Если вы хотя бы раз ходили купаться на реку, то скорее всего замечали интересные оптические свойства «реальной» воды. Речь идёт преимущественно о процессах рассеяния и поглощения на самой воде и структурах внутри неё (частицах, пузырьках и т.д.) [см. рис. 1].  Эти явления могут сказать опытному исследователю многое о свойствах и характеристиках воды в том или ином водоёме, поэтому методы решения задач рассеяния и поглощения представляют в том числе и прикладной интерес. Этому и будет посвящена данная задача.
Часть A. Молекула воды и коэффициент поглощения (3.5 балла) Молекула воды ($\mathrm{H_2O}$) состоит из двух атомов водорода и одного атома кислорода, образующих равнобедренный треугольник. Как и любая механическая система, молекула воды может испытывать колебания относительно положения равновесия. Все три возможные моды колебаний молекулы воды показаны на рис. 2.  Когда частота распространяющейся в воде электромагнитной волны оказывается примерно кратной одной из собственных частот колебаний молекулы, эти колебания возбуждаются в молекулах воды с очень большой амплитудой, «забирая» энергию волны и в дальнейшем переизлучая её во все стороны. Это приводит к тому, что показатель поглощения имеет локальные максимумы при этих частотах [см. рис. 3].  Поскольку масса атома кислорода намного больше массы атома водорода, его можно считать практически неподвижным. Более того, атомы водорода взаимодействуют друг с другом заметно слабее, чем с атомом кислорода. По результатам экспериментальных исследований частоты двух мод колебаний практически совпадают, а частота третьей моды оказывается с хорошей точностью в два раза меньше других двух.
Укажите, какая из мод имеет наименьшую собственную частоту. Обоснуйте свой ответ.
Найдите длины волн $\lambda$ и частоты $\nu$, соответствующих локальным максимумам коэффициента поглощения. Ясно, что все частоты, соответствующие локальным максимумам, должны быть кратны некоторой основной частоте $\nu_0$. Чтобы найти основную частоту, необходимо «уложить» эти точки на прямую, т.е. подобрать кратности частот так, чтобы получить линейную зависимость.
Найдите полуширину $\Delta\nu$ локальных максимумов коэффициента поглощения.
Часть B. Рассеяние на пузырьках (6.5 баллов) В «реальной» воде происходит не только поглощение, но и рассеяние света. В этой задаче рассмотрим рассеяние на пузырьках воздуха. Пример показан на рис. 4.  Для простоты рассматриваем рассеяние на одиночном пузырьке [см. рис. 5]. Введём относительный прицельный параметр $\rho$ как отношение прицельного параметра к радиусу пузырька, угол отклонения обозначим $\psi$. Показатель преломления внутри пузырька равен $1$, снаружи — $n$.  Тогда угол отклонения запишется в виде\[\psi=2\left[\arcsin n\rho-\arcsin\rho\right],\]а интенсивность рассеянного излучения — как\[\mathcal J(\psi)\equiv\frac{\rho~ \mathrm d\rho}{\sin\psi~\mathrm d\psi}.\]На рис. 6 приведён график зависимости $\mathcal J(\psi)$, полученный экспериментально.  Честное решение обратной задачи (определение показателя преломления жидкости $n$ по распределению $\mathcal J(\psi)$) возможно, но довольно проблематично. В качестве компромисса предлагается рассмотреть асимптотическое поведение кривой $\mathcal J(\psi)$ в «удобном» приближении.
На основе полученных результатов определите кратность частот, соответствующих локальным максимумам, а также найдите основную резонансную частоту $\nu_0$ колебаний молекулы воды. Графически определите погрешность $\nu_0$.
Получите приближённое выражение для $\mathcal J(\psi)$, считая углы $\psi$ малыми. В таблице в листе ответов приведены экспериментальные точки для $\mathcal J(\psi)$. $\mathcal J$ приведено в условных единицах.
Линеаризуйте полученную зависимость и найдите показатель преломления жидкости $n$.
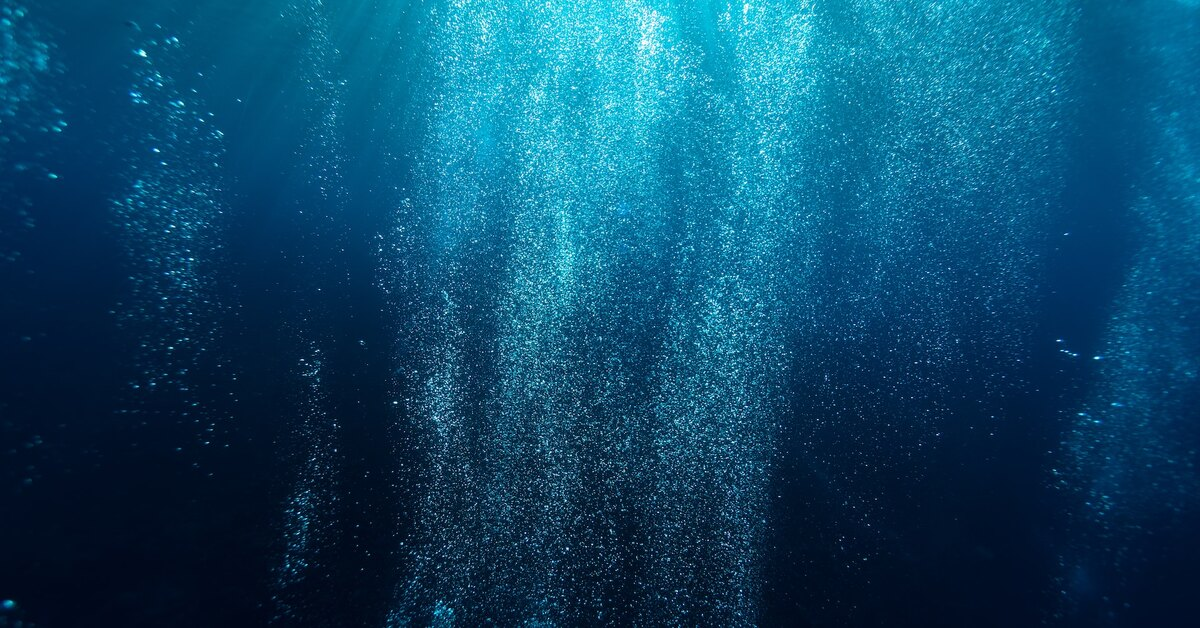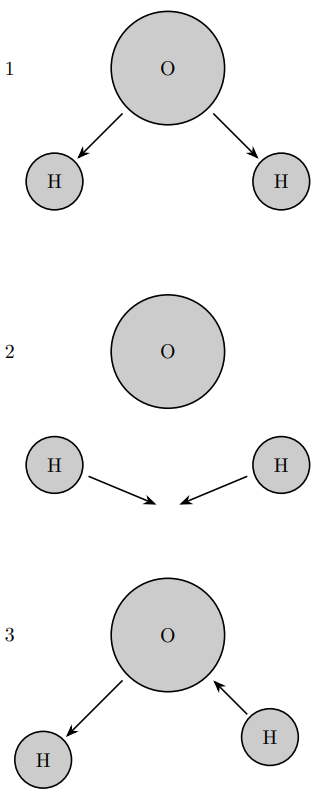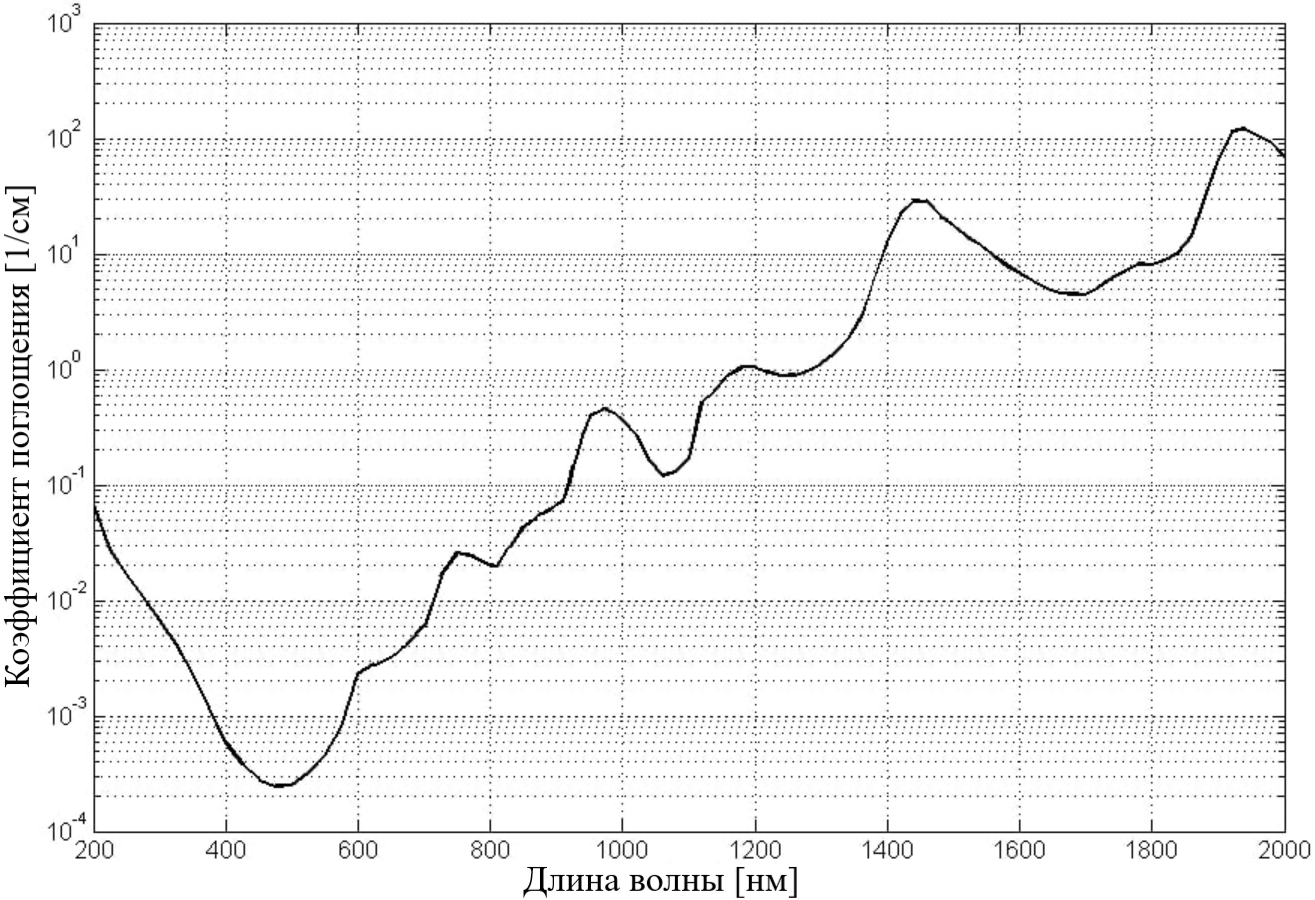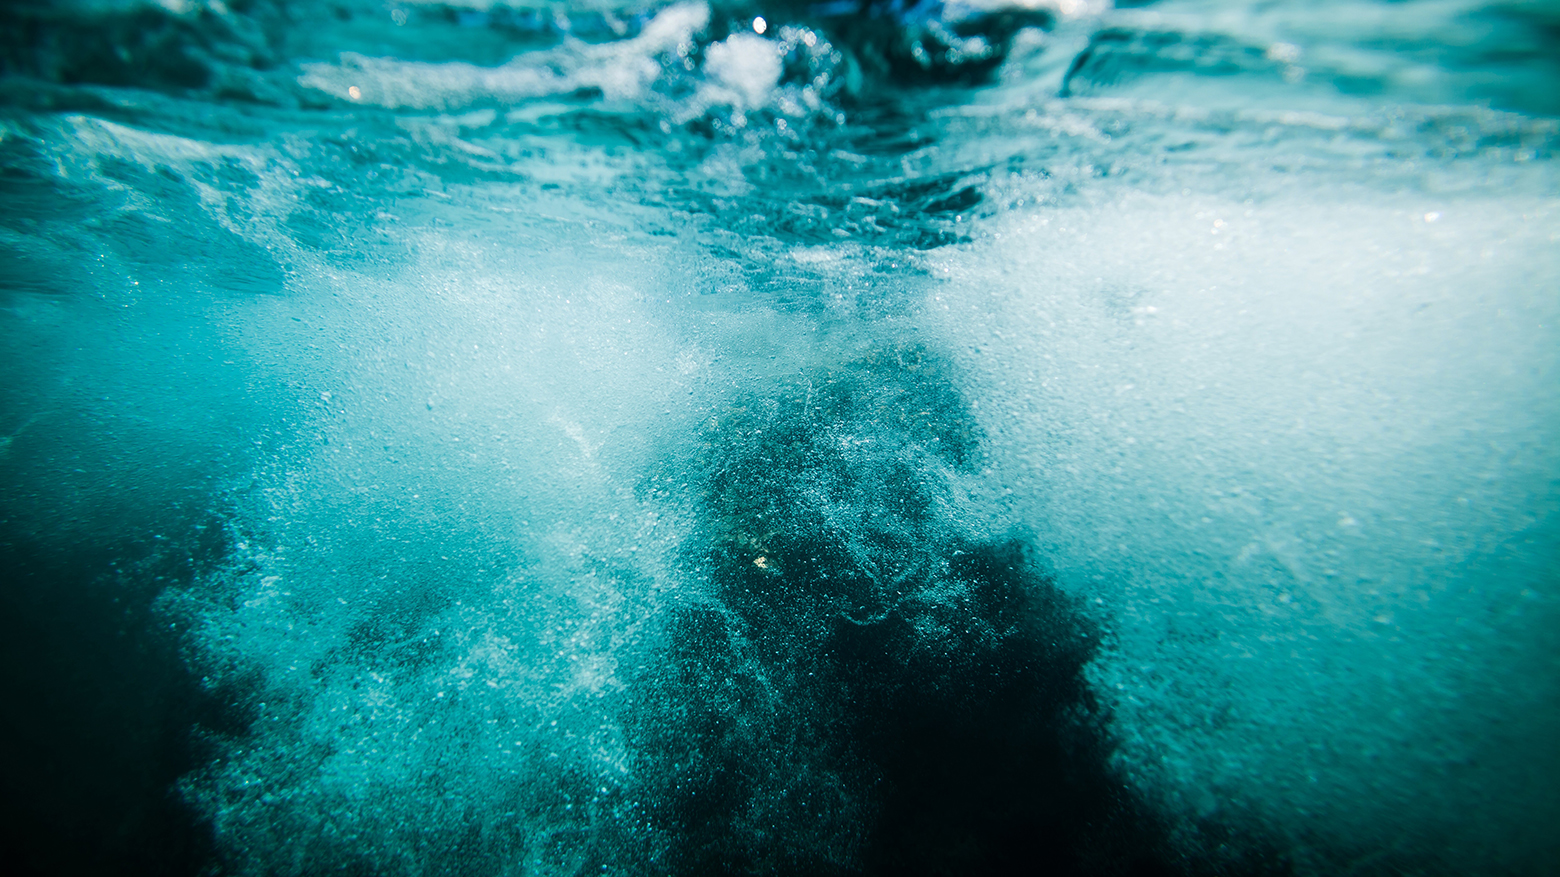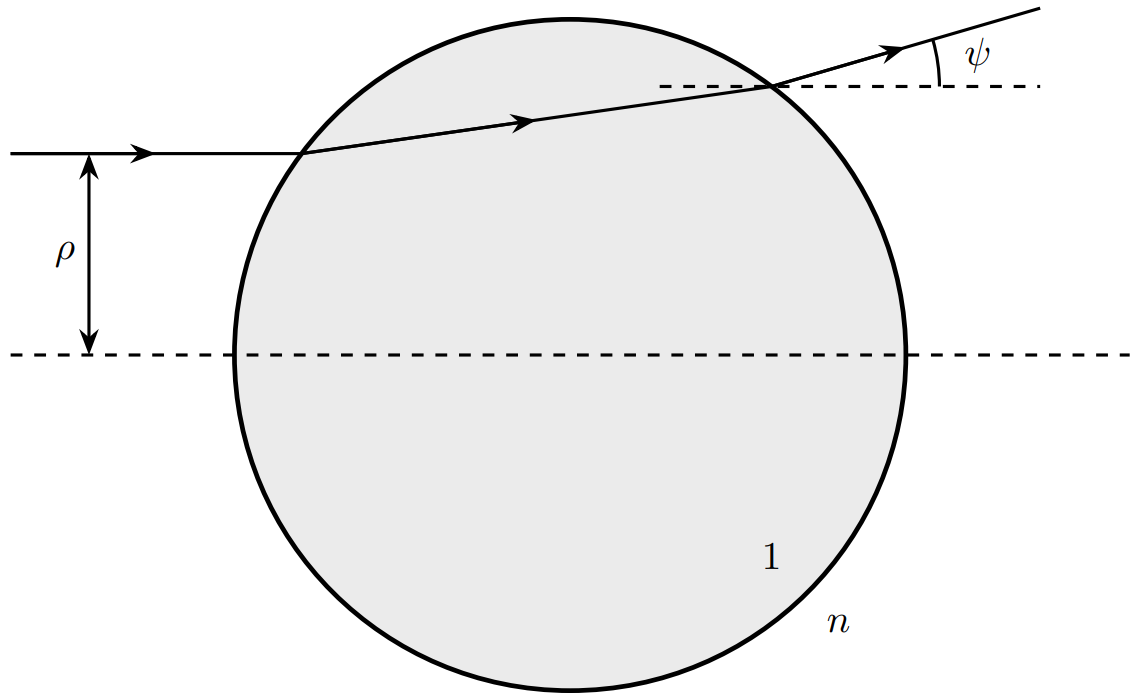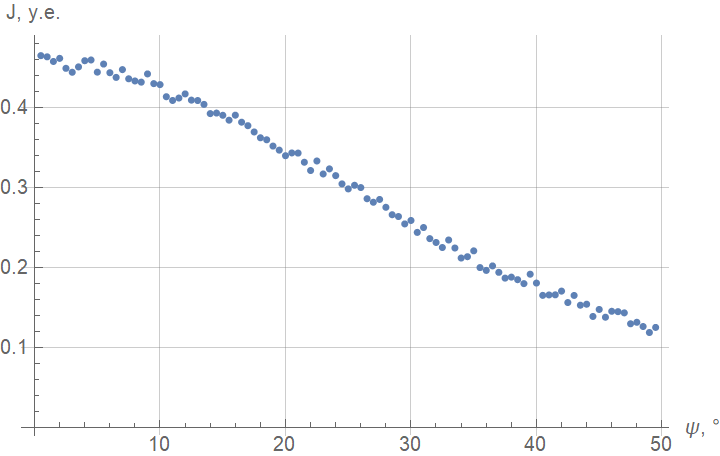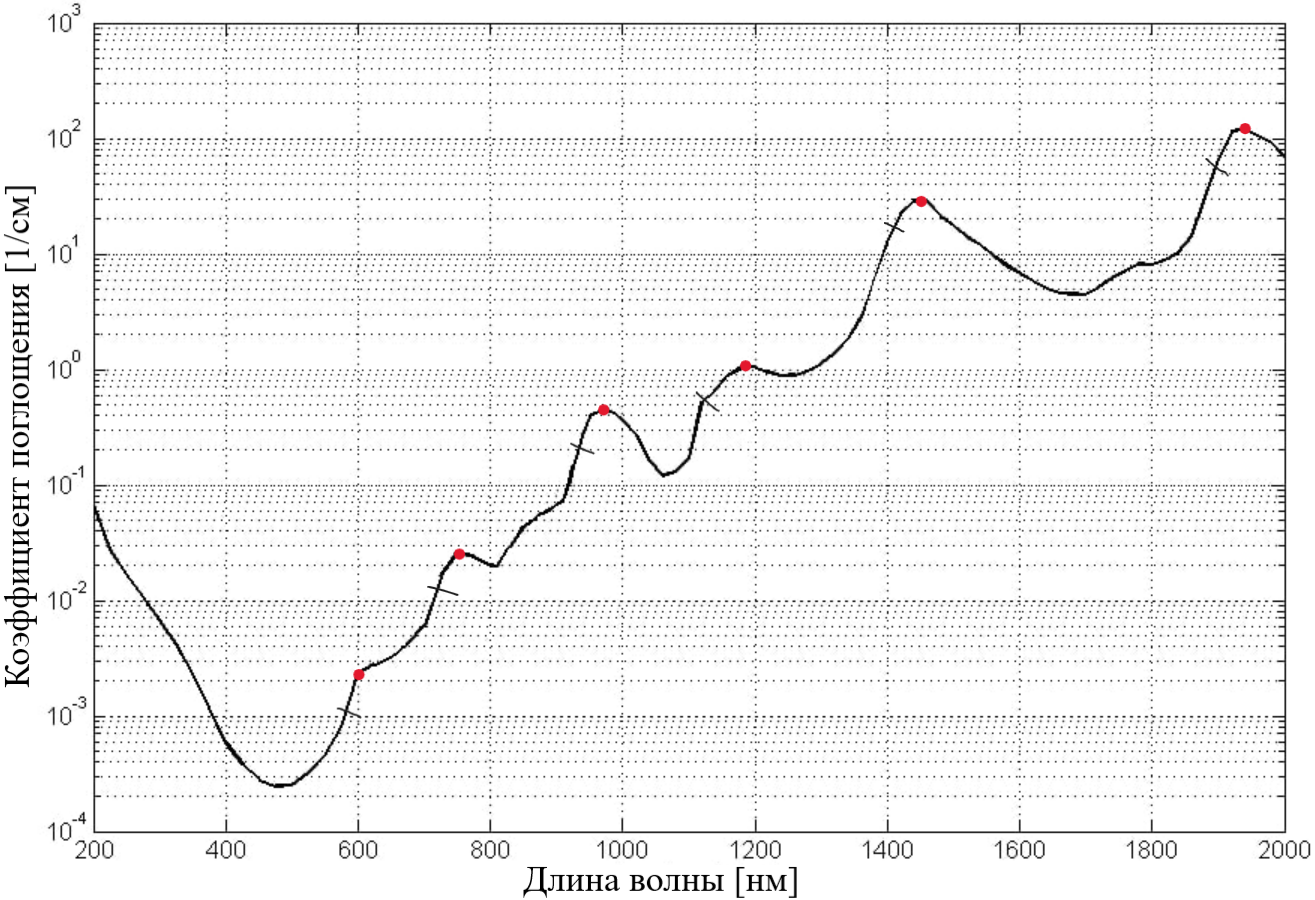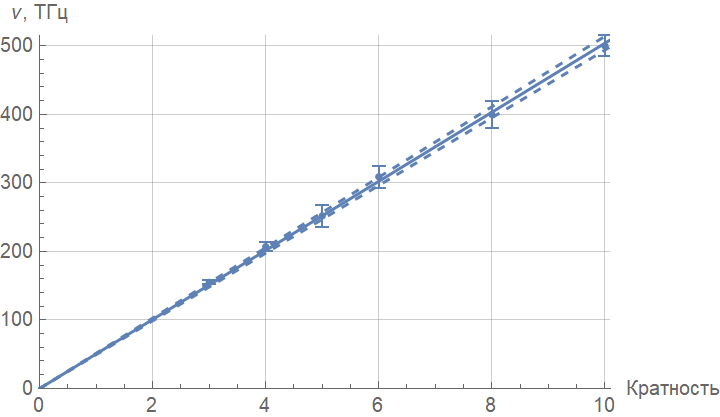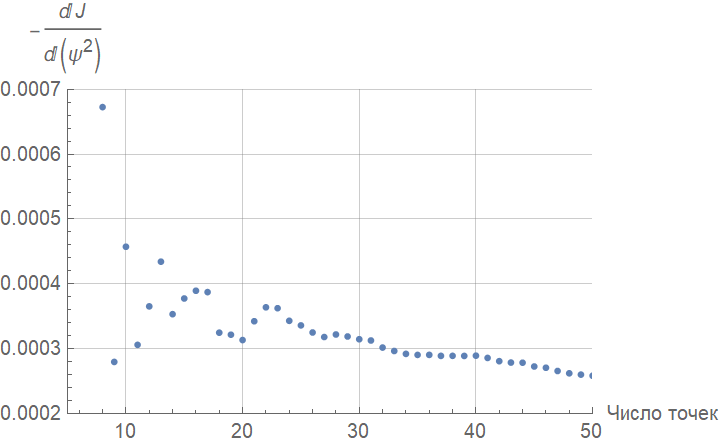
Укажите, какая из мод имеет наименьшую собственную частоту. Обоснуйте свой ответ.
Решение: Моды 1 и 3 идентичны с точностью до разности фаз, равной $\pi$ и представляют собой синфазные и противофазные колебания двух независимых осцилляторов соответственно. Поэтому частоты двух этих мод совпадают, а частота моды 2 оказывается наименьшей.
Ответ: Мода 2

Найдите длины волн $\lambda$ и частоты $\nu$, соответствующих локальным максимумам коэффициента поглощения.
Решение: Локальные максимумы отмечены точками на рисунке ниже.  $\lambda,~нм$$\nu,~ТГц$$\Delta \lambda,~нм$$\Delta \nu,~ТГц$$m'$$m$60050018158107504003620689703094816461190252721635145020748724194015536313 | $\lambda,~нм$ | $\nu,~ТГц$ | $\Delta \lambda,~нм$ | $\Delta \nu,~ТГц$ | $m'$ | $m$ | | --- | --- | --- | --- | --- | --- | | 600 | 500 | 18 | 15 | 8 | 10 | | 750 | 400 | 36 | 20 | 6 | 8 | | 970 | 309 | 48 | 16 | 4 | 6 | | 1190 | 252 | 72 | 16 | 3 | 5 | | 1450 | 207 | 48 | 7 | 2 | 4 | | 1940 | 155 | 36 | 3 | 1 | 3 |

Найдите полуширину $\Delta\nu$ локальных максимумов коэффициента поглощения.
Решение: В таблице выше

На основе полученных результатов определите кратность частот, соответствующих локальным максимумам, а также найдите основную резонансную частоту $\nu_0$ колебаний молекулы воды. Графически определите погрешность $\nu_0$.
Решение: Так как минимальная разность между ближайшими частотами $\sim 50~ТГц$, то предположим что основная частота $\nu_0 \approx 50~ТГц$. Примем кратность наименьшей частоты равной $1$. При этом кратность частот имеет вид:\[\nu (m) = \nu_0 (m' + m_0) \]где $m_0$ — постоянный сдвиг.Вычислим предполагаемые кратности (в таблице выше) и построим график $\nu (m')$ и вычислим $m_0$ и $\nu_0$ из параметров фитирующей прямой.
Ответ: $$m_0 = 2 \\\nu_0 = 50.4\pm1~ТГц$$

Получите приближённое выражение для $\mathcal J(\psi)$, считая углы $\psi$ малыми.
Решение: Для начала заметим что из малости $\psi$ следует малость $\rho$, так как$$\cfrac{\psi}{2} = \arcsin n\rho - \arcsin \rho \approx (n-1)\rho$$Однако данной точности разложения мало, так как при этом $\mathcal{J}(\psi)$ примерно постоянна. Раскладывая до следующего порядка$$\cfrac{\psi}{2\rho} \approx (n-1) + \cfrac{n^3-1}{6}\rho^2$$$$\cfrac{d\psi}{2d\rho} \approx (n-1) + \cfrac{n^3-1}{2}\rho^2$$$$\sin \psi \approx \psi - \cfrac{\psi^3}{6}$$$$\cfrac{1}{\mathcal{J}} \approx 4(n-1)^2 \left(1+\cfrac{n^2+n+1}{2}\rho^2\right)\left(1+ \cfrac{n^2+n+1}{6}\rho^2\right)\left(1-\cfrac{\psi^2}{6}\right) \approx \\ \approx 4(n-1)^2(1+2n\rho^2)$$Подставляя $\rho$$$\mathcal{J}(\psi) \approx \cfrac{1}{4(n-1)^2}\left(1-\cfrac{n\psi^2}{2(n-1)^2}\right)$$
Ответ: $$\mathcal{J}(\psi) \approx \cfrac{1}{4(n-1)^2}\left(1-\cfrac{n\psi^2}{2(n-1)^2}\right)$$

Линеаризуйте полученную зависимость и найдите показатель преломления жидкости $n$. Указание: Не обязательно использовать все точки, чтобы получить хороший результат.

	При попытке описать зависимость $\mathcal J(\psi^2)$ линейной функцией возникают две проблемы:Если брать слишком мало точек, данные оказываются зашумлены;Если брать много точек, зависимость перестаёт быть линейной.В качестве подтверждения можно посмотреть на график модуля углового коэффициент зависимости $\mathcal J(\psi^2)$ от числа взятых точек:

 Сразу видно, что брать меньше 25 точек бессмысленно, а при более чем 40 точках нужно учитывать нелинейность. Чтобы понять по исходным данным, в какой момент придётся учитывать нелинейность, можно заметить, что в диапазоне $\psi\in[20^\circ;30^\circ]$ у зависимости $\mathcal J(\psi)$ наблюдается излом, что невозможно получить в приближении предыдущего пункта.Для 40 точек получим значение ($\psi$ в радианах):\[\alpha=\left.-\frac{1}{\mathcal J}\frac{\mathrm d\mathcal J}{\mathrm d(\psi^2)}\right|_{\psi=0}=2.081.\]

 Из линеаризации $\mathcal{J}(\psi) = -k\psi^2 + b$ последует $\alpha \equiv \cfrac{k}{b} = \cfrac{n}{2(n-1)^2}$, откуда выражение для $n$$$n=\cfrac{1}{4\alpha}(4\alpha + 1 + \sqrt{8\alpha - 1})\implies$$

Ответ:

 $$n = 1.59 $$

 Эта величина отличается от показателя преломления воды. Это сделано специально, чтобы участники получали ответ честно.
Решение: При попытке описать зависимость $\mathcal J(\psi^2)$ линейной функцией возникают две проблемы: В качестве подтверждения можно посмотреть на график модуля углового коэффициент зависимости $\mathcal J(\psi^2)$ от числа взятых точек:  Сразу видно, что брать меньше 25 точек бессмысленно, а при более чем 40 точках нужно учитывать нелинейность. Чтобы понять по исходным данным, в какой момент придётся учитывать нелинейность, можно заметить, что в диапазоне $\psi\in[20^\circ;30^\circ]$ у зависимости $\mathcal J(\psi)$ наблюдается излом, что невозможно получить в приближении предыдущего пункта.Для 40 точек получим значение ($\psi$ в радианах):\[\alpha=\left.-\frac{1}{\mathcal J}\frac{\mathrm d\mathcal J}{\mathrm d(\psi^2)}\right|_{\psi=0}=2.081.\]    Из линеаризации $\mathcal{J}(\psi) = -k\psi^2 + b$ последует $\alpha \equiv \cfrac{k}{b} = \cfrac{n}{2(n-1)^2}$, откуда выражение для $n$$$n=\cfrac{1}{4\alpha}(4\alpha + 1 + \sqrt{8\alpha - 1})\implies$$ Эта величина отличается от показателя преломления воды. Это сделано специально, чтобы участники получали ответ честно.
Ответ: $$n = 1.59 $$  Эта величина отличается от показателя преломления воды. Это сделано специально, чтобы участники получали ответ честно.
Темы:
PE, Оптика, Волновая оптика, Сборы XY, Y, Поглощение, Рассеяние, 2024